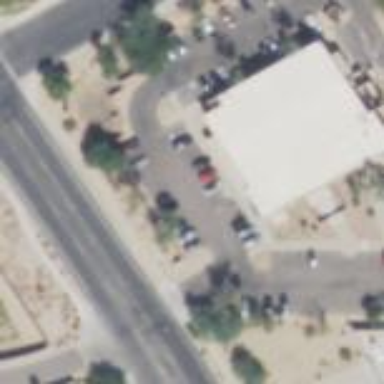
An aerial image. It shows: Clinic building providing healthcare services.